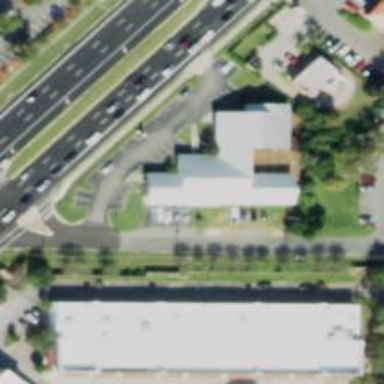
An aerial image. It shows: Veterinary facility.